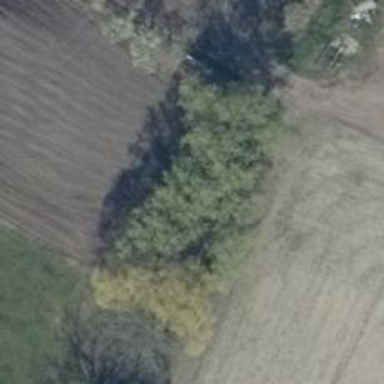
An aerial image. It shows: Mixed tree row consisting of semi-deciduous trees.